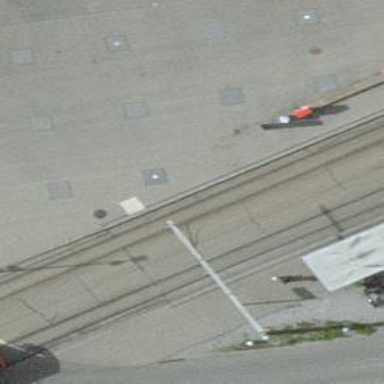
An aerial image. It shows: Tram stop with public transport stop position for trams.